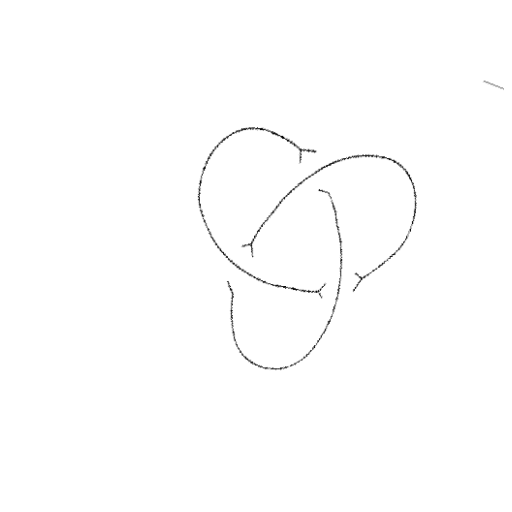
Crossing number: 3